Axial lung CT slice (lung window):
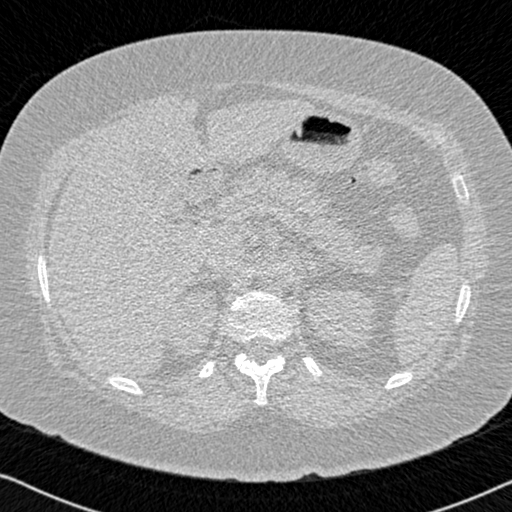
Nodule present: no